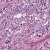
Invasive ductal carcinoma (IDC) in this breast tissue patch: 1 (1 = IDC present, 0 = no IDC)